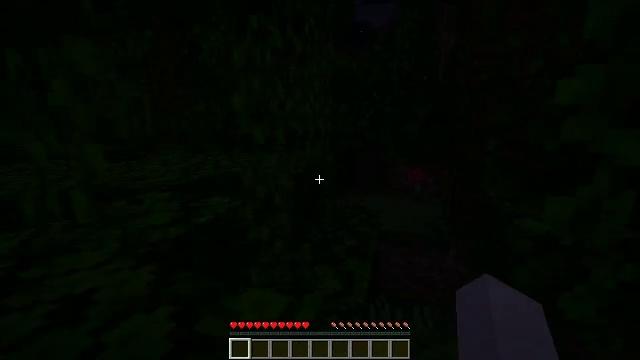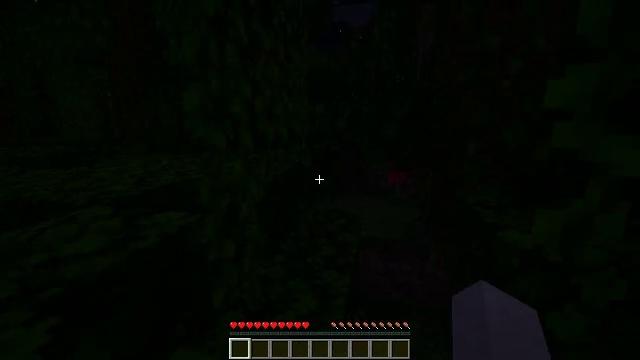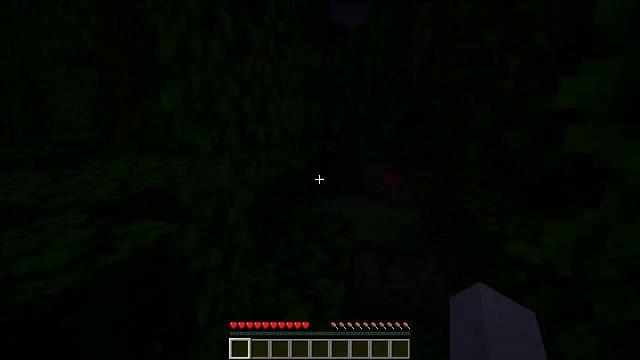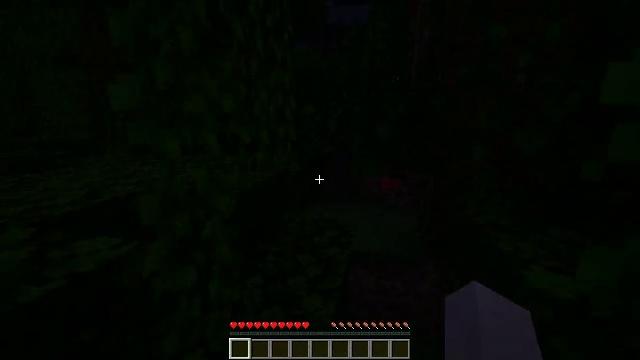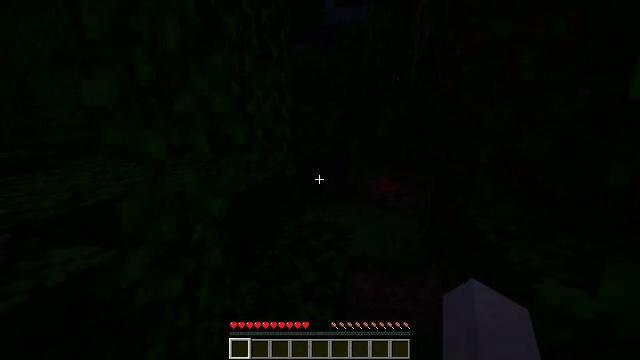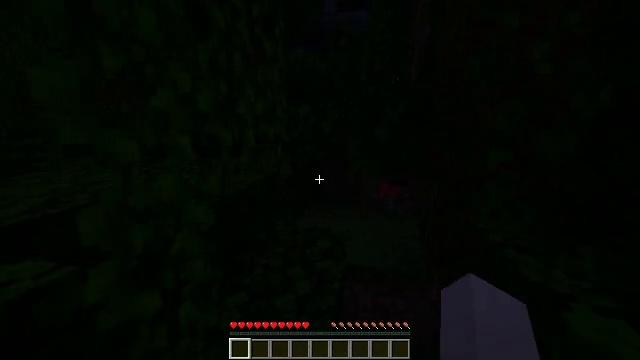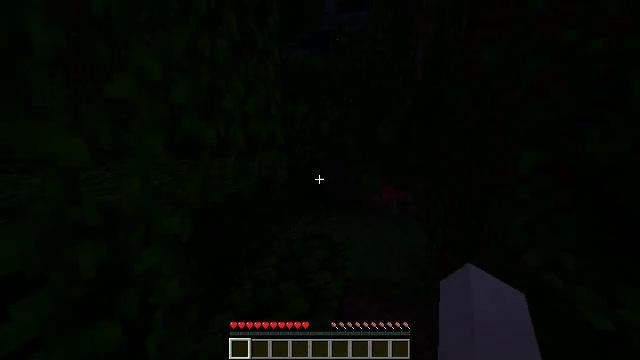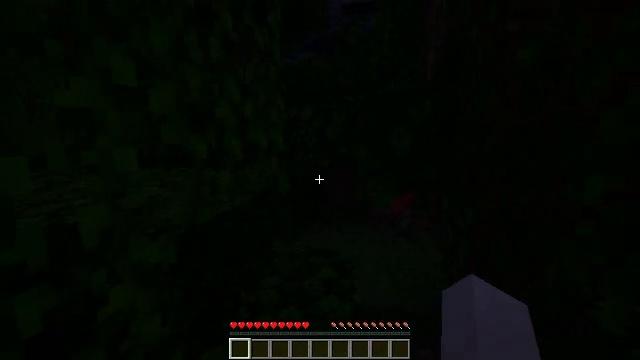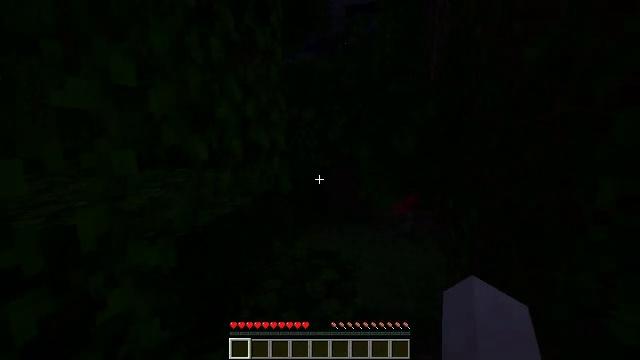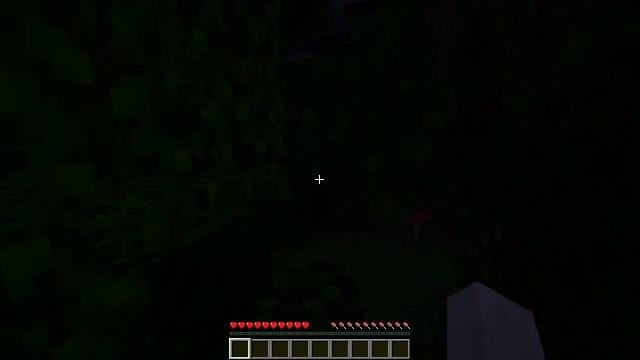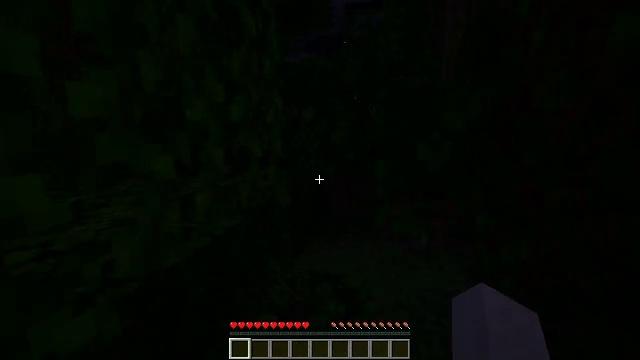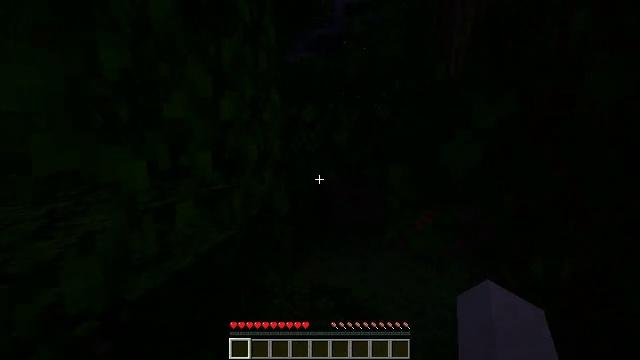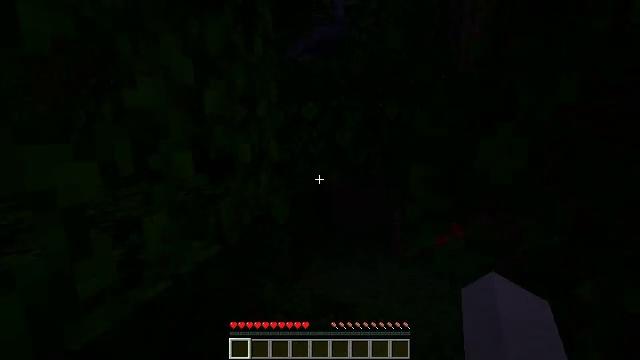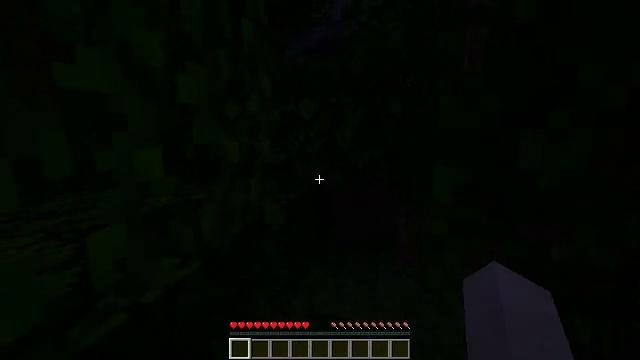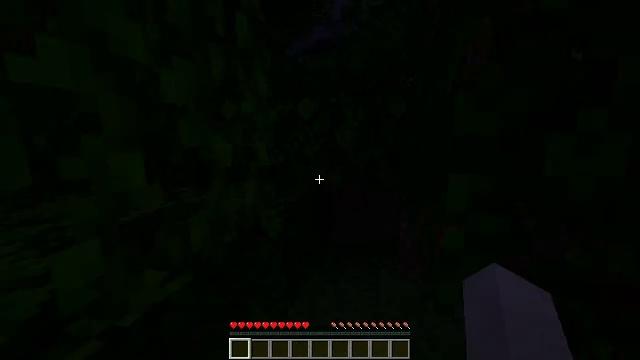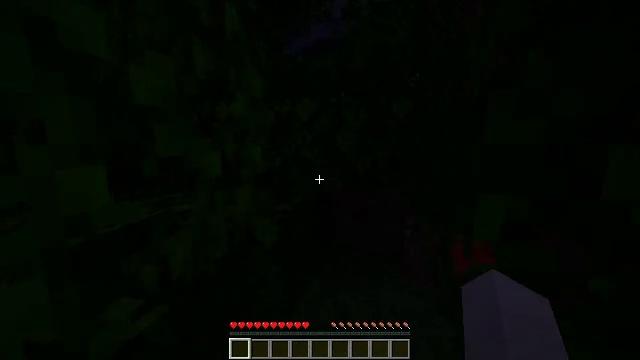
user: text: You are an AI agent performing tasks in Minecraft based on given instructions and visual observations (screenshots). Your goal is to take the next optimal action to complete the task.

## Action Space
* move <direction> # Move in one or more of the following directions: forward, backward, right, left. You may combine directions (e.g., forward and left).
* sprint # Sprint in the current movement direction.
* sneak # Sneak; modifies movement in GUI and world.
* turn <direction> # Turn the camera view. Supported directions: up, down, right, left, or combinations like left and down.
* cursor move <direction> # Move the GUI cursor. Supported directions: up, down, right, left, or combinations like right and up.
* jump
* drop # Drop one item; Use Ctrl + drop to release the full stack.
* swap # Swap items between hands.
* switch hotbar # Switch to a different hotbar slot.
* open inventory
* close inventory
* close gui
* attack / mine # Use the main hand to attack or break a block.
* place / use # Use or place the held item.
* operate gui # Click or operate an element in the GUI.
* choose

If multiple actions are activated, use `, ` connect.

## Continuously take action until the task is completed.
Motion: motion action
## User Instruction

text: Break the bamboo stalk.
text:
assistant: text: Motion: move forward, sprint, turn right
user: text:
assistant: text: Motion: move forward, sprint
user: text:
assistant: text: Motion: move forward, sprint
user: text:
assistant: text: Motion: move forward, sprint
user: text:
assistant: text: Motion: move forward
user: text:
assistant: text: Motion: move forward
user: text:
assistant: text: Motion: move forward, turn left
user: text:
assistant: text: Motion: move forward
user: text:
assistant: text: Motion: move forward
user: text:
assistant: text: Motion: move forward
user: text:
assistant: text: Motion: move forward
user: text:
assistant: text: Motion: move forward
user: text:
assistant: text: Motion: move forward
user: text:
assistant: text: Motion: move forward
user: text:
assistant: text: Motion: move forward
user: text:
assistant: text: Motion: move forward
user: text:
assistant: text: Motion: move forward
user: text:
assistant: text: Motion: move forward, turn left
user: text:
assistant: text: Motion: move forward, turn left and down
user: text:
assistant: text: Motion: move forward, turn left and down
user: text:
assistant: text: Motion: move forward, turn left
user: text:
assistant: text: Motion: move forward
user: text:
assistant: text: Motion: move forward
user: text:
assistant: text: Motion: move forward
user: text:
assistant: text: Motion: move forward
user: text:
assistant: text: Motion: move forward
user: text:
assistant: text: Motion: move forward
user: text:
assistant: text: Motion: move forward
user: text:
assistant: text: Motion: move forward
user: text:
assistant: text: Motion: move forward